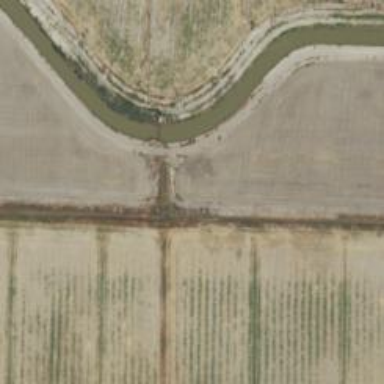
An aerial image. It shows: Sluice gate on waterway.